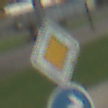
Verkehrszeichen: Vorfahrtsstrasse
Zusatzzeichen unten: VorgeschriebeneFahrtrichtungRechts
Umgebung: Outdoor, Urban
Tageszeit: MorningAfternoon
Wetter: PartlyCloudy
Licht: Natural
Jahreszeit: NotSpecified
Kontrast: LowContrast